Question: The question is rather vague and quite difficult to explain without viewing the site I'm having the problem with. Have a look <URL>.
Firstly this was done in Squarespace so I don't know if this is a contributing factor. But if you look closely every time the slider transitions, the 2 paragraphs below it jerks a bit.

I've tried to look at what might cause the paragraphs to jump at slider transition, but honestly I don't know what to even look for. Logically I don't know how this can happen or why. Any help would greatly be appreciated!
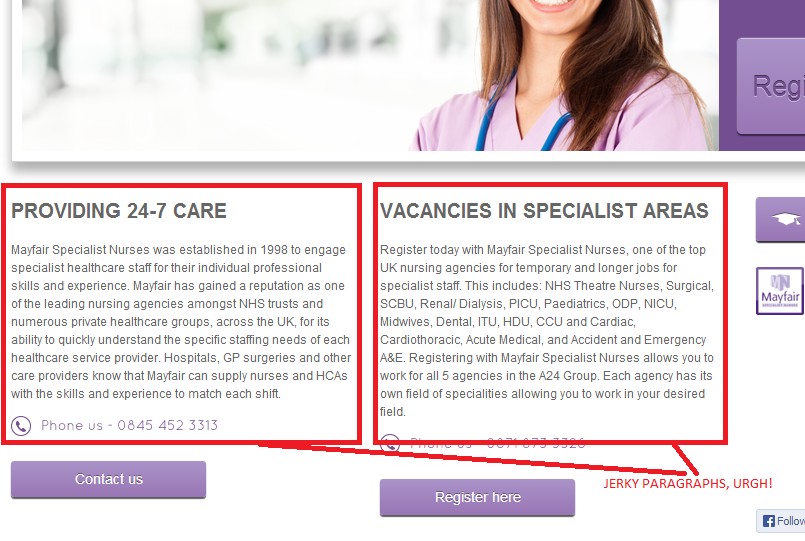
Answer: As your using hardware acceleration to perform the animation this is unfortunately one of the side effects. It's quite difficult to overcome this as its part of a fundamental way in which Chrome renders text.
You can set the '#slidershow-container' to use '-webkit-transform: translateZ(0px);' or alternatively add '-webkit-backface-visibility: hidden;' to elements that exhibit this jitter. The downside to this is that it will change the way the text looks rendered in.